Question: I have local json file (Kitchen types), i create KitchenTypesService there are 2 inside function GET AND FIND(ID), GET function its work, but not working find function, have error "ERROR TypeError: Unable to lift unknown Observable type", i try with find function get kitchen with id. Tell me what's the problem
Service
'''
export class KitchenTypesService {
private _jsonURL = 'assets/data/kitchenTypes.json';
constructor(private http: HttpClient) {
this.get().subscribe((data) => data);
}
public get(): Observable<any> {
return this.http.get(this._jsonURL);
}
public find(id: number) {
this.get().subscribe(find((data: any) => data.id == id));
}
}
'''
Component
'''
export class KitchenDimensionComponent implements OnInit {
title: string = 'Virtuves matmenys';
step: number = 2;
selectedKitchenId: number;
kitchen: any;
constructor(
private persistenceService: PersistenceService,
private httpKitchenTypes: KitchenTypesService
) {}
ngOnInit(): void {
this.initialSelectedKitchenId();
console.log(this.httpKitchenTypes.find(1));
}
initialSelectedKitchenId(): void {
this.selectedKitchenId = this.persistenceService.get('selectedKitchenId');
}
}
'''
Local KitcehTypes.json
'''
[
{
"id": 1,
"title": "Standartine",
"src": "/assets/images/kitchen-types/one-well.png",
},
{
"id": 2,
"title": "L forma",
"src": "/assets/images/kitchen-types/L-shaped.png",
},
{
"id": 3,
"title": "U forma",
"src": "/assets/images/kitchen-types/U-shaped.png",
},
{
"id": 4,
"title": "G forma",
"src": "/assets/images/kitchen-types/G-shaped.png",
}
]
'''
Error Message
[
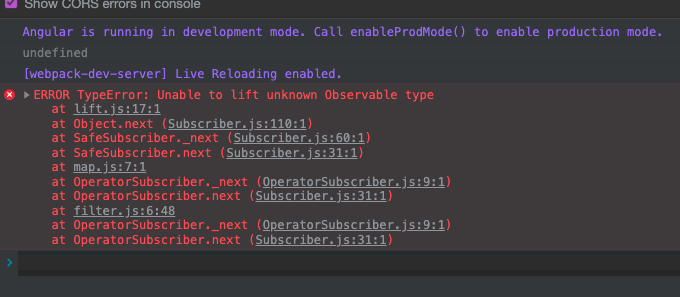
Answer: So there are a few ways to tackle this. You're right, HttpClient does cause the error you mentioned, but there is a way around this. May be this can help you.
Directly importing the JSON file using To work with this, you'll need to add the following in your file
'"resolveJsonModule": true' Then you can simply import your data by adding this in your service:
'import * as data from './kitchenTypes.json''
Once this is done, you can now access the JSON file data. You can view, and search the contents of the JSON file as per your need.
'data: any = (data as any).default;'